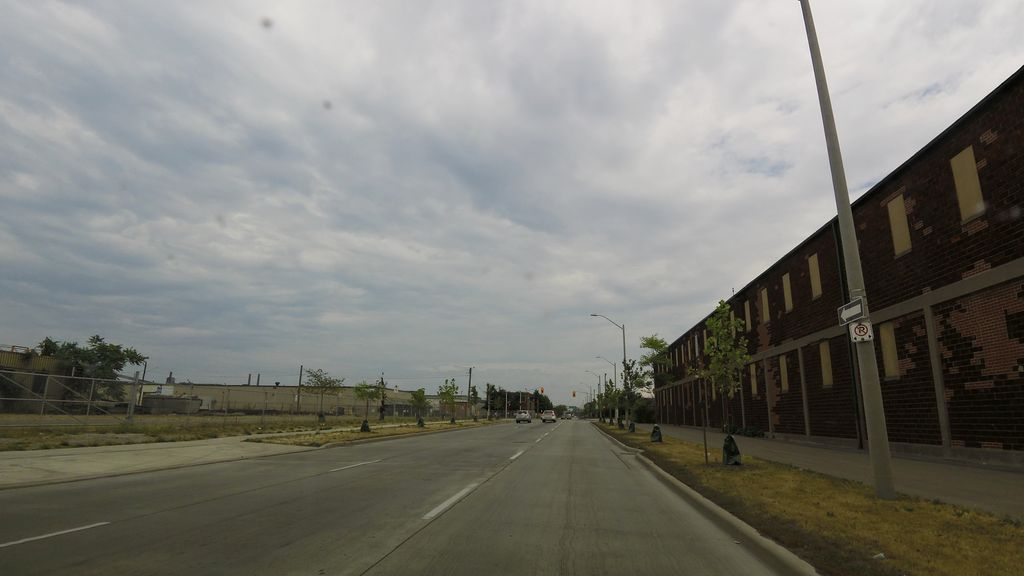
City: hamilton